Field crop: maize
Growth stage: 2
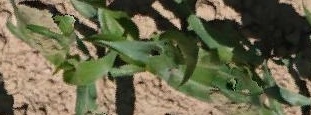
Species: maize